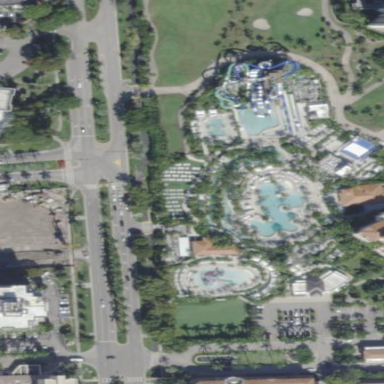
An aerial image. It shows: Water park.